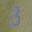
Label: 3